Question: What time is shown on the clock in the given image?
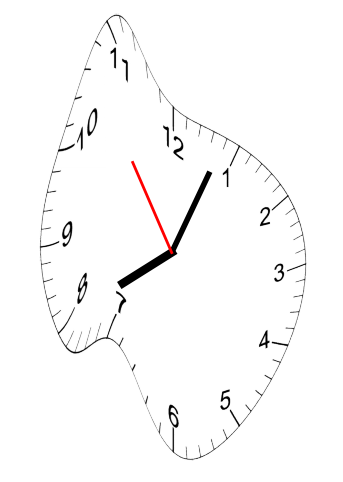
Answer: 08:03:54